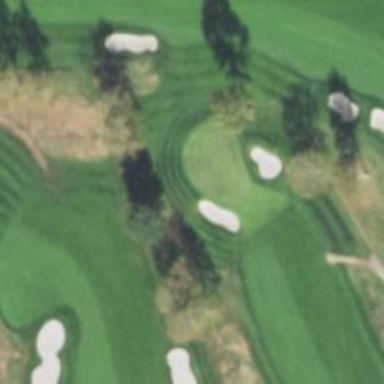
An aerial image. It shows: Golf hole.